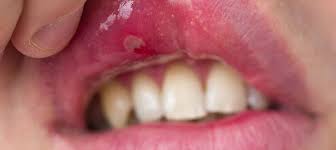
Condition: Mouth Ulcer